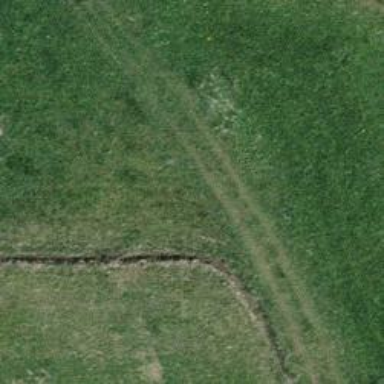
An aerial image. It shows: Ditch serving as waterway.